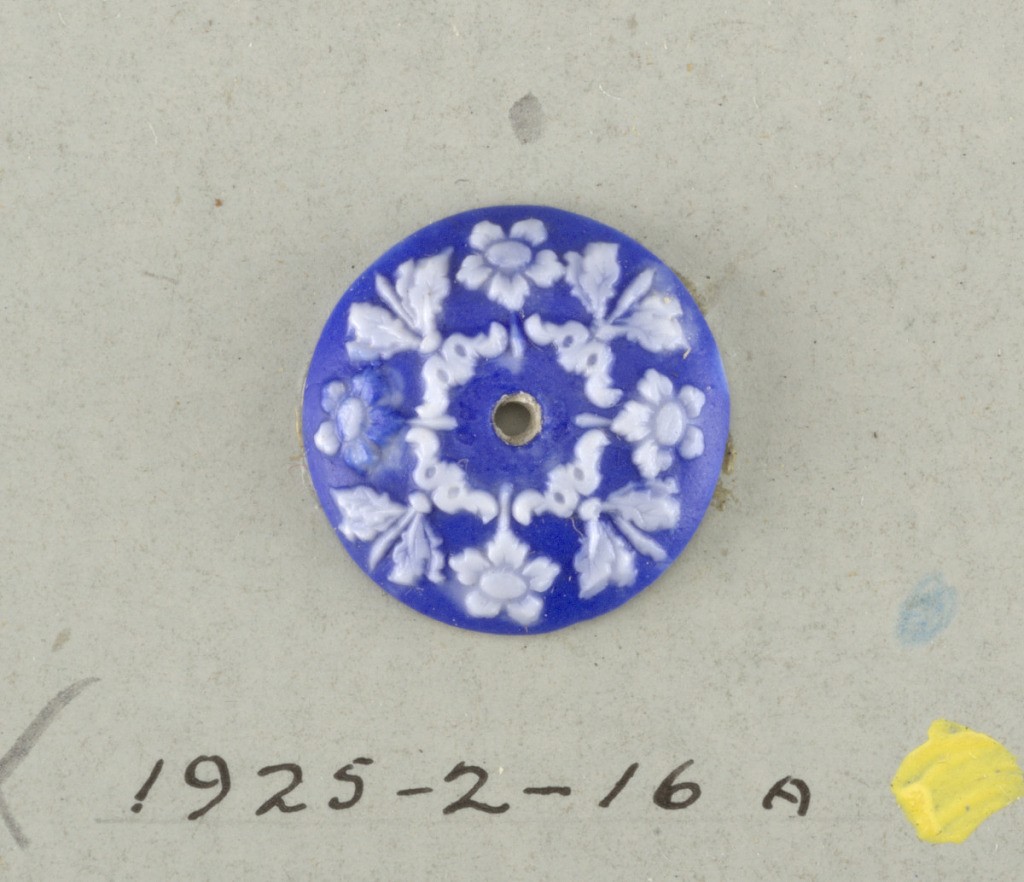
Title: Button
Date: late 18th century
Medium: Stoneware
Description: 1925-2-16-a: Circular medallion in the style of Wedgwood Jasper...